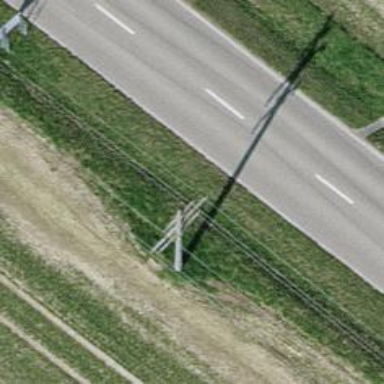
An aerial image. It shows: Power line in the image.